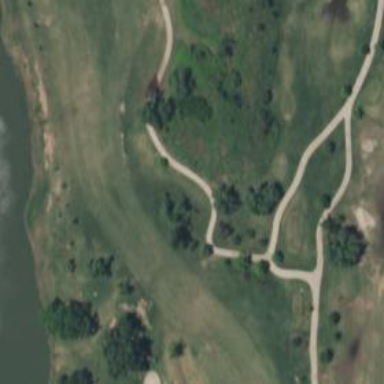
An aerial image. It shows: Golf rough area.